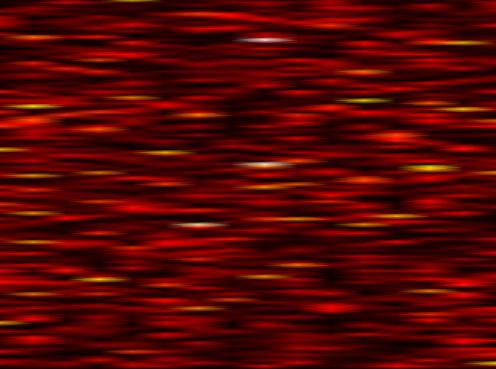
Label: FOFDM